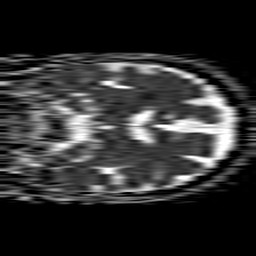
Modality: ADC
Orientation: coronal
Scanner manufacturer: philips
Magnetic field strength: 1.5 T
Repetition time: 4.6 s
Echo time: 0.08517 s